Question: I'm trying to develop the next stuff:

I want to show an organized array of sentences when we click next or previous button. I mean "label" text is the beginning and if we click next Button the Simulator would show : "Sentence one", "Sentence two".... etc.
But if we click previous button it would start to decrease the sentences to the previous ones.
It doesn't work correctly, because I start clicking next and all seems perfect, but we click previous and it moves one sentence up, another click and it returns to the same sentence, then it starts to decrease.
The code :
'''
class DescubreAQue: NSObject {
var frase : String
init( frase :String) {
self.frase = frase
}
class AQueVinimosAEsteMundo: UIViewController {
var frase = ""
var data : [DescubreAQue] = []
var pounter : Int = 0
@IBOutlet weak var labelTexto: UILabel!
override func viewDidLoad() {
super.viewDidLoad()
populate()
}
func populate() {
data.append(DescubreAQue (frase: "1"))
data.append(DescubreAQue (frase: "2"))
data.append(DescubreAQue (frase: "3"))
data.append(DescubreAQue (frase: "4"))
data.append(DescubreAQue (frase: "5"))
}
@IBAction func nextButton(sender: AnyObject) {
labelTexto.text = data[pounter].frase
pounter++
if (pounter == data.count) {
pounter = 0
}
}
@IBAction func previousButton(sender: AnyObject) {
labelTexto.text = data[pounter].frase
pounter-- ;
if ( pounter <= 0) {
pounter = 0
}
}
'''
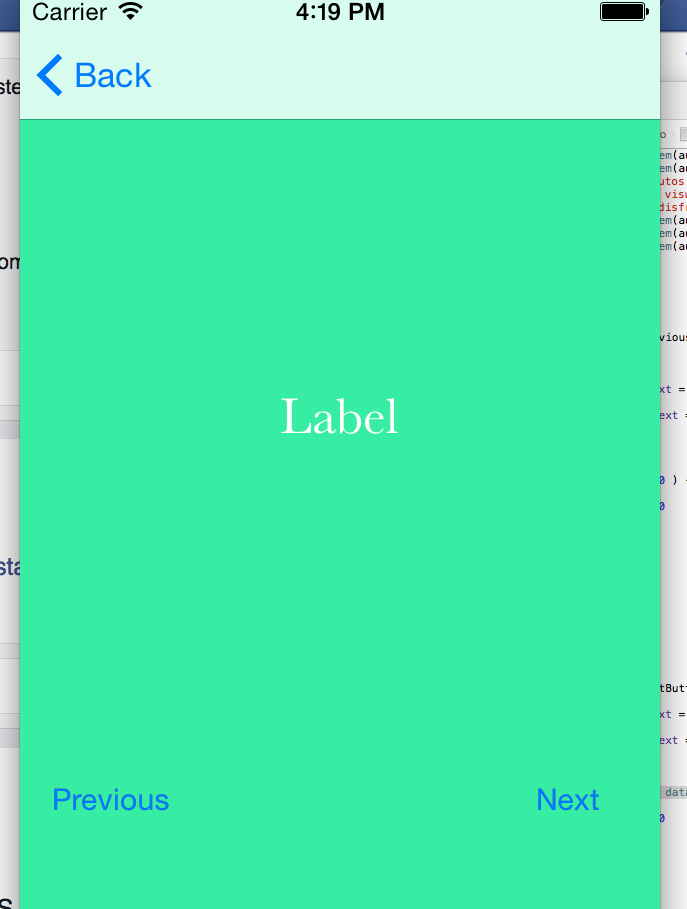
Answer: That's because you are setting the 'labelTexto.text = data[pounter].frase' before incrementing/decrementing. I bet that if you increment after decrementing it will show first the previous and then it will start to increment. So what I'll do is change your outlets to these ones:
'''
@IBAction func nextButton(sender: AnyObject) {
pounter++
if (pounter == data.count) {
pounter = 0
}
labelTexto.text = data[pounter].frase
}
@IBAction func previousButton(sender: AnyObject) {
pounter-- ;
if ( pounter <= 0) {
pounter = 0
}
labelTexto.text = data[pounter].frase
}
'''
Also you should start the 'pounter' in -1.